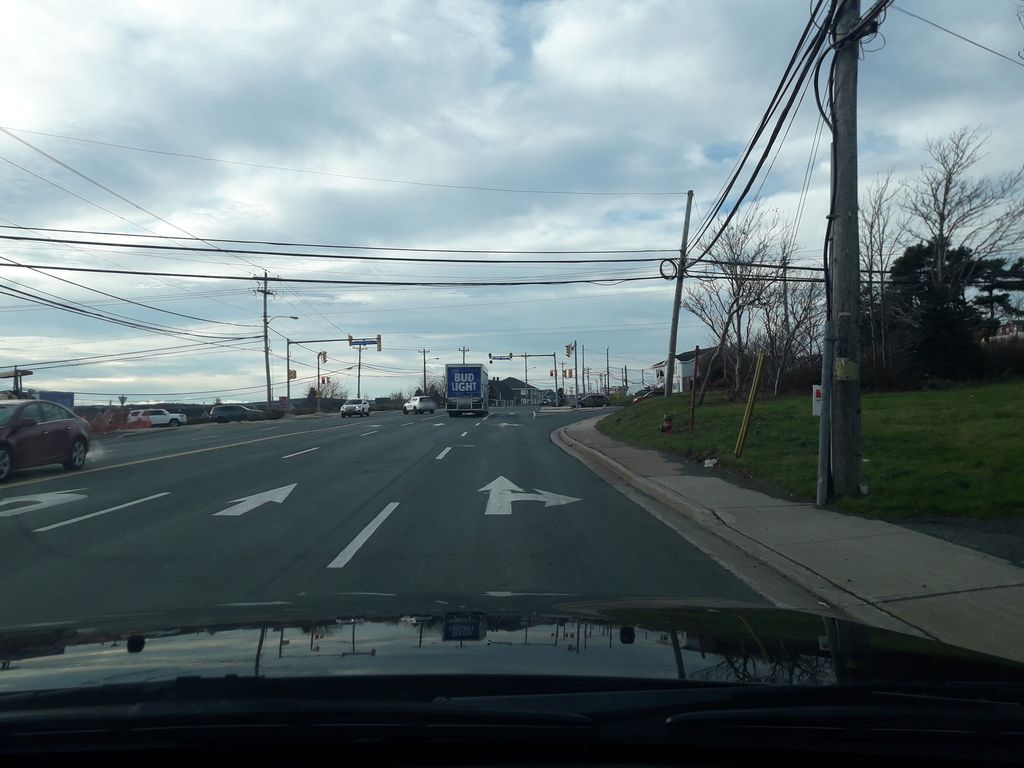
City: st_johns